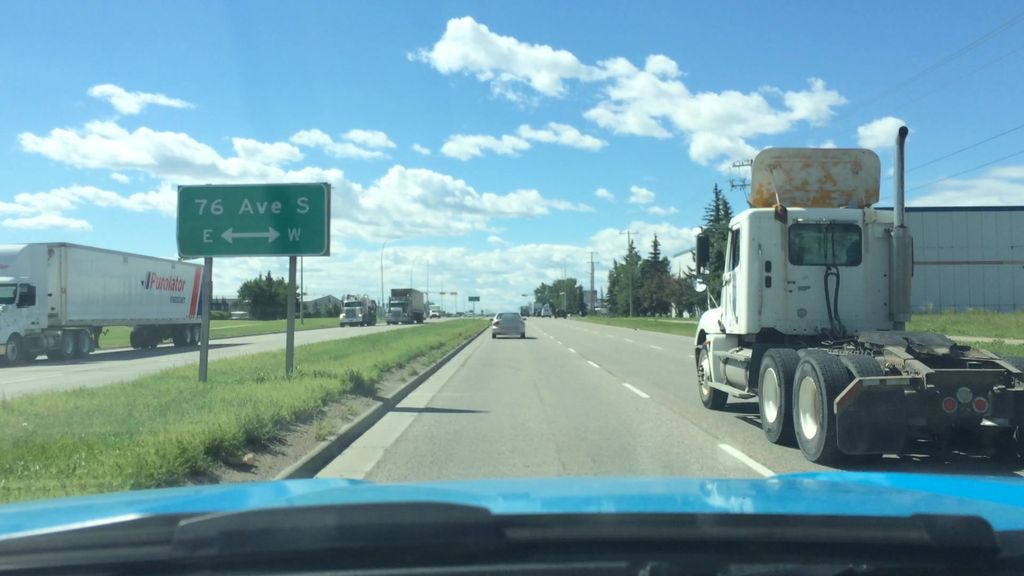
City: calgary